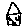
Label: house